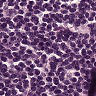
Metastatic tissue present: no